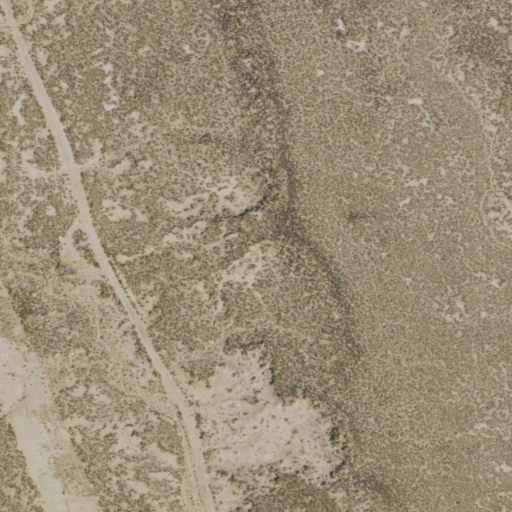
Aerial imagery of valley in Nevada named Long Valley containing shrub and grassland